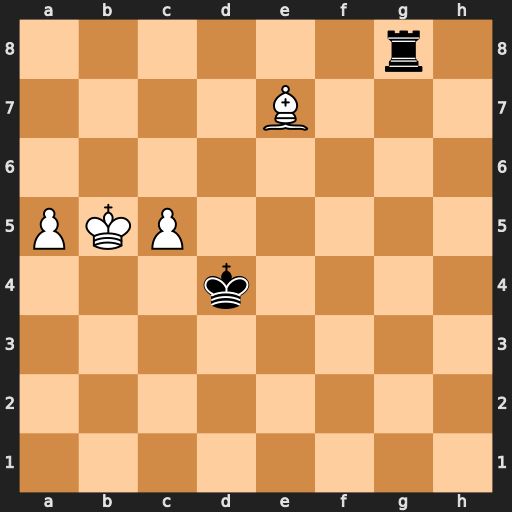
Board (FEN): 6r1/4B3/8/PKP5/3k4/8/8/8
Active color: w
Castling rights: -
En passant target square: -
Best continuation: a6 Rb8+ Ka5 Kd5 a7